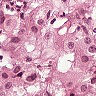
Metastatic tissue present: yes